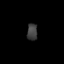
Tissue: prostate
Cell type: T cells
Senescence score: 0.3025
Nuclear area (px): 168
Mean DAPI intensity: 62.976